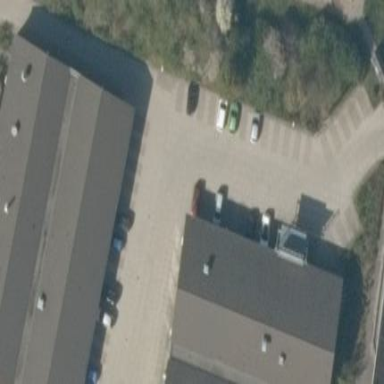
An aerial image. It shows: Parking area.